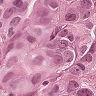
Metastatic tissue present: yes